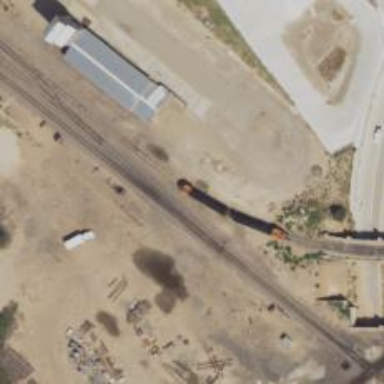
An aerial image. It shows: Railway siding with rails.